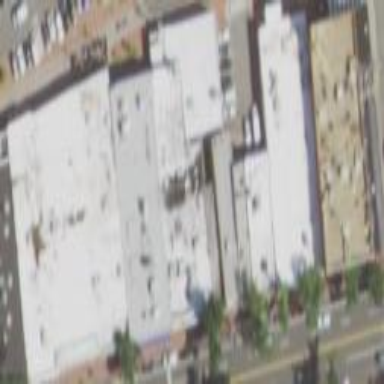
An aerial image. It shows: Commercial building.